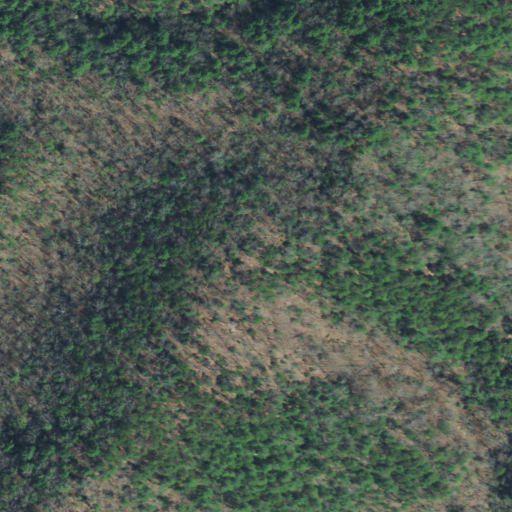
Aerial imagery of ridge(s) in Tennessee named Sawmill Ridge containing evergreen forest, mixed forest, and deciduous forest